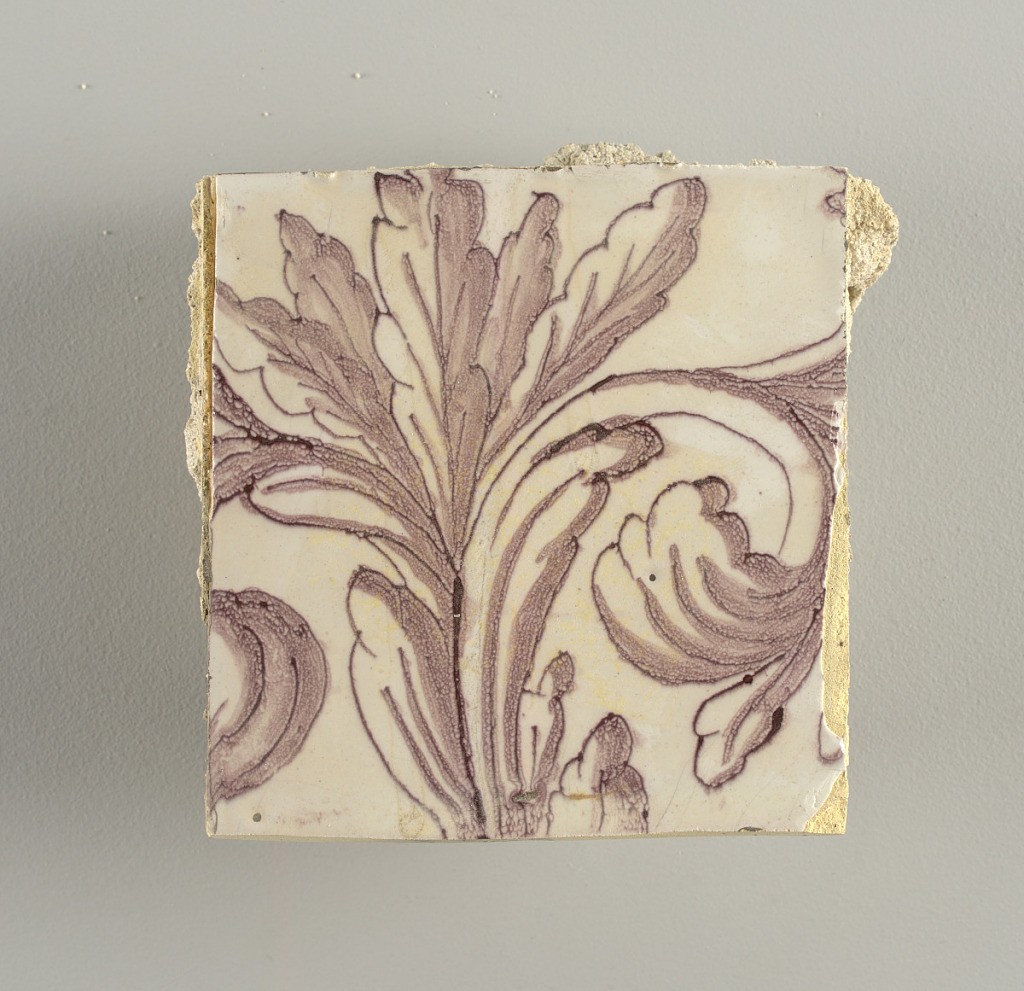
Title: Tile wall facing
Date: ca. 1725
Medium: Tin-glazed earthenware, underglaze
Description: Horizontal rectangle.  Thirty tiles wide and twenty-three tiles high with opening for fireplace eleven tiles wide and ten high.  Foliage arabesques disposed about three vertical axes from which are emphazised by urns at center and right, and at left by the figure of a standing woman carrying an infant on her arm and accompanied by two children.